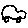
Label: car